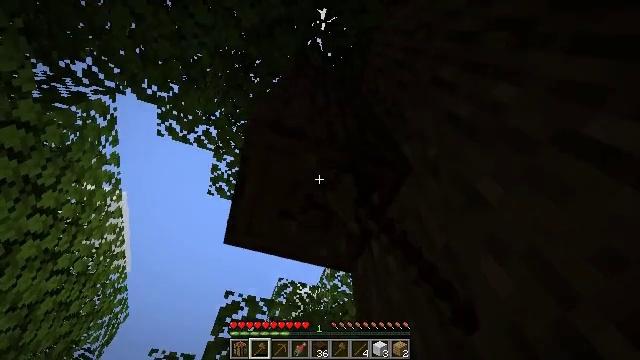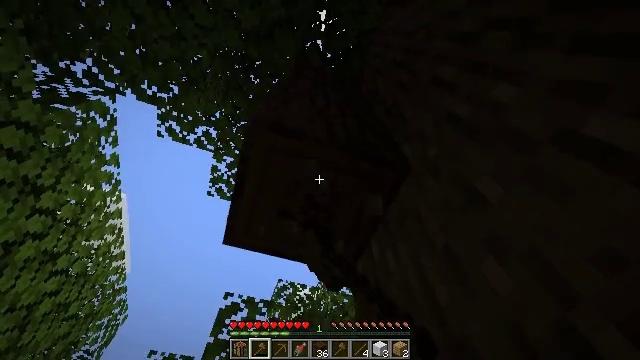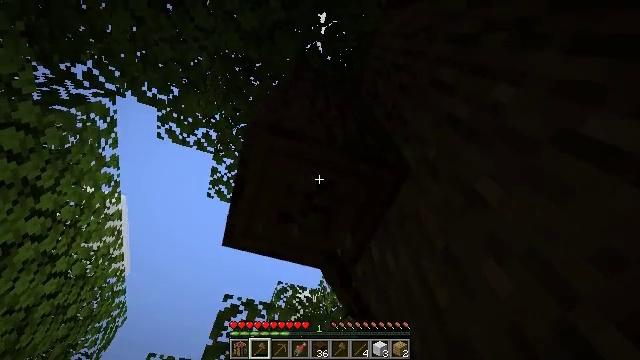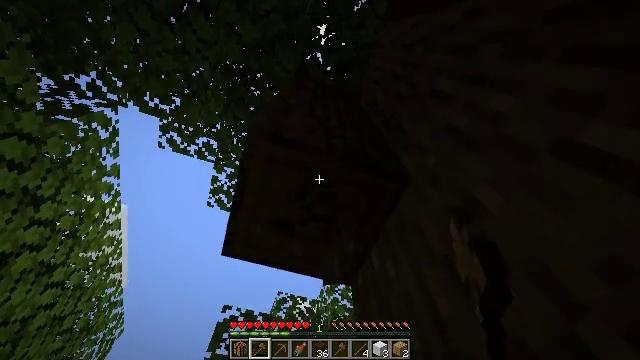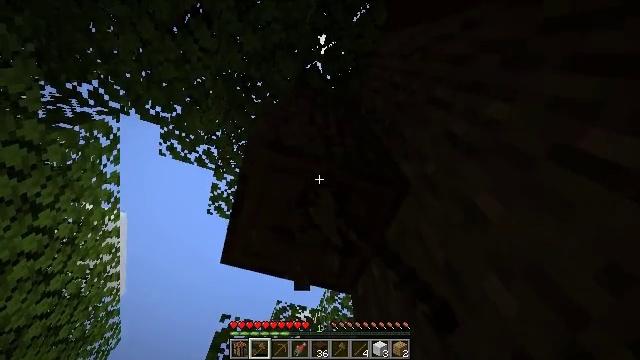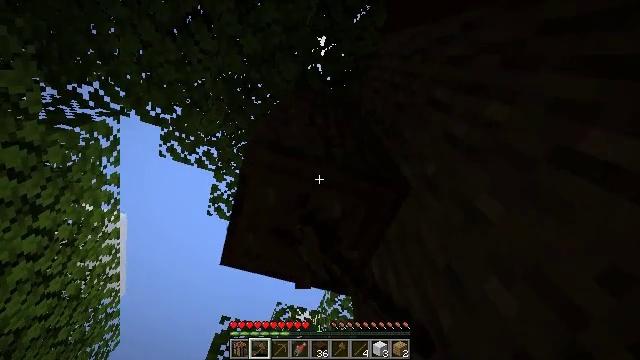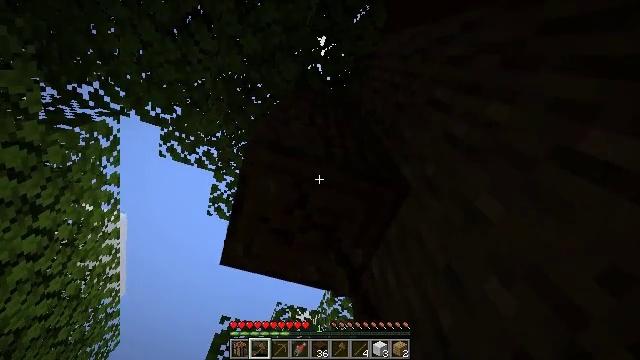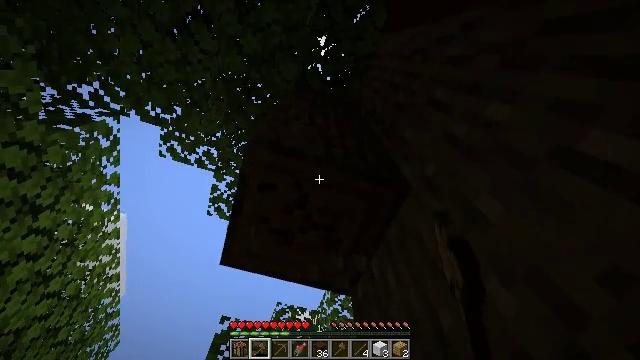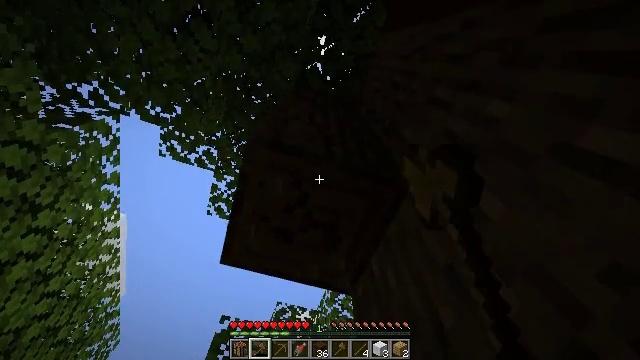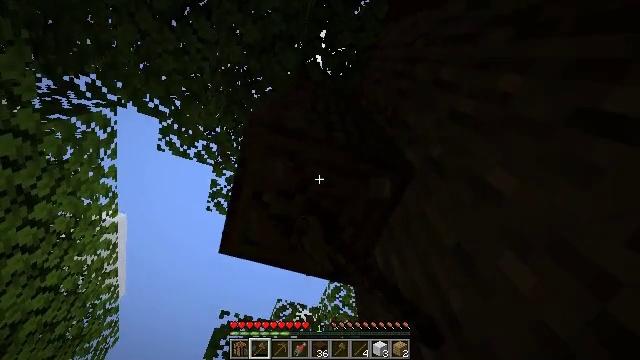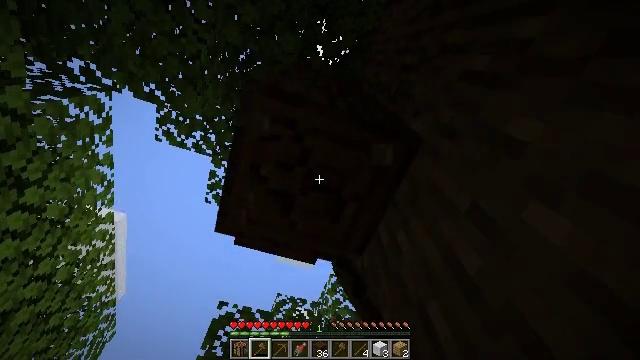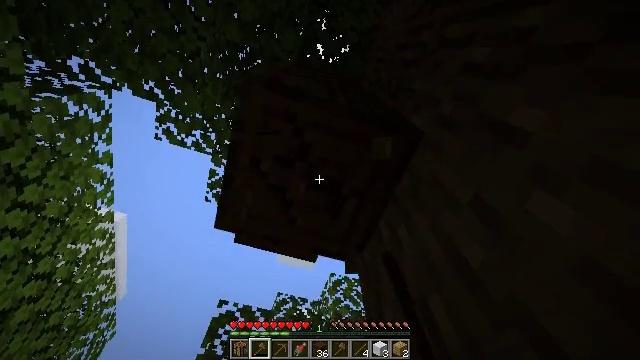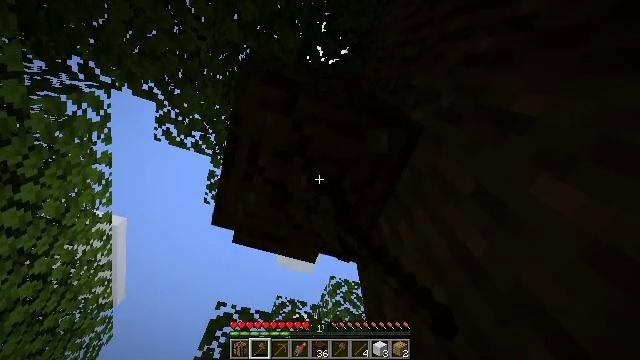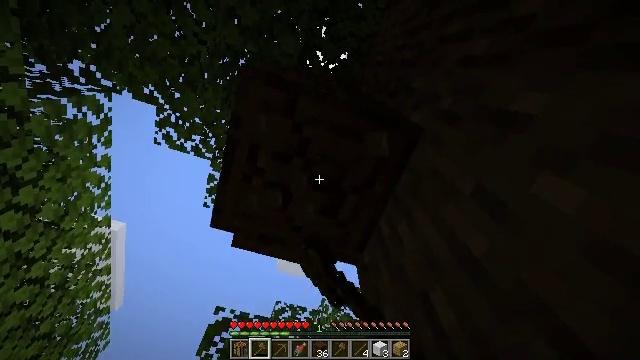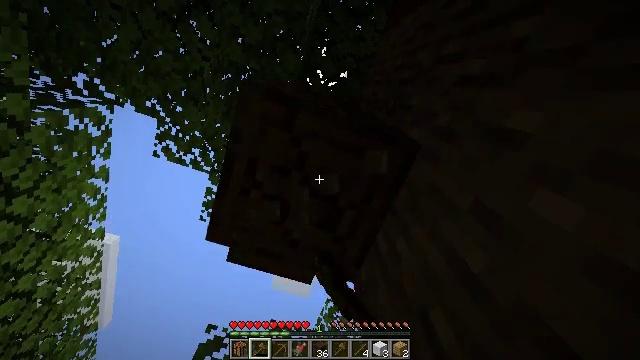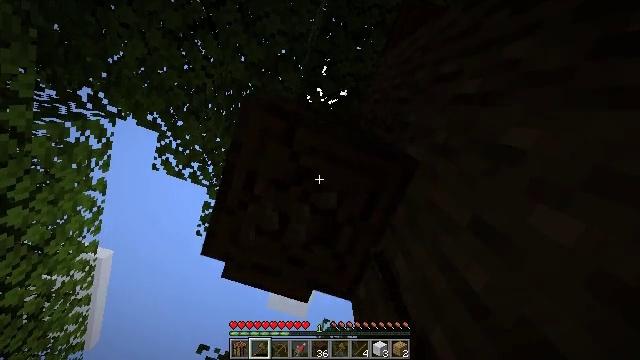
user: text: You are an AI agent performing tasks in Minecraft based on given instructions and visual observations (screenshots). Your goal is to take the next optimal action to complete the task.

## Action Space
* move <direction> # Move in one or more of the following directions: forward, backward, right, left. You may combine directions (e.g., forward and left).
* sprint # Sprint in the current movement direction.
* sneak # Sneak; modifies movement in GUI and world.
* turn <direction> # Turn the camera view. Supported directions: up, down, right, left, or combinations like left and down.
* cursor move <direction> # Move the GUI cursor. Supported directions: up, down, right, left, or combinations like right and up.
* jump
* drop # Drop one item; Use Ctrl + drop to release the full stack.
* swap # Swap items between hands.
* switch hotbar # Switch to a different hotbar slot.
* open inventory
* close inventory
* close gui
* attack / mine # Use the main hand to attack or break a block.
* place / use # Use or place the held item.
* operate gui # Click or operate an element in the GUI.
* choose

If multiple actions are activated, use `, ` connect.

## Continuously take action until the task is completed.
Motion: motion action
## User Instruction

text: Gather dark oak log for crafting.
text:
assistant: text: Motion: attack / mine
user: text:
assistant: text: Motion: attack / mine
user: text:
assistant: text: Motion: turn up, attack / mine
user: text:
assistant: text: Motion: turn up, attack / mine
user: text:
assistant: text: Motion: attack / mine
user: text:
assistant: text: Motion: attack / mine
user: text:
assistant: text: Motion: attack / mine
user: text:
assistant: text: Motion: move forward, attack / mine
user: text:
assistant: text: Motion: move forward, attack / mine
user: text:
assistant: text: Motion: attack / mine
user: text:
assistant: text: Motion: attack / mine
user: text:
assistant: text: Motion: attack / mine
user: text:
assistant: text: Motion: turn up, attack / mine
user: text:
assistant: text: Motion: turn right and up, attack / mine
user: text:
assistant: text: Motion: turn up, attack / mine
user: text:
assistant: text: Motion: attack / mine
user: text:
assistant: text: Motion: attack / mine
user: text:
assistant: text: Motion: attack / mine
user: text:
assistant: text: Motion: attack / mine
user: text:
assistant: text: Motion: attack / mine
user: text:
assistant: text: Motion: attack / mine
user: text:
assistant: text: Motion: attack / mine
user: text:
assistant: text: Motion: attack / mine
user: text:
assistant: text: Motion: attack / mine
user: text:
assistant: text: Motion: attack / mine
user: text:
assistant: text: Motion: attack / mine
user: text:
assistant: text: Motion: attack / mine
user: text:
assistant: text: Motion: attack / mine
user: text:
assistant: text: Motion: attack / mine
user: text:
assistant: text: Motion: attack / mine